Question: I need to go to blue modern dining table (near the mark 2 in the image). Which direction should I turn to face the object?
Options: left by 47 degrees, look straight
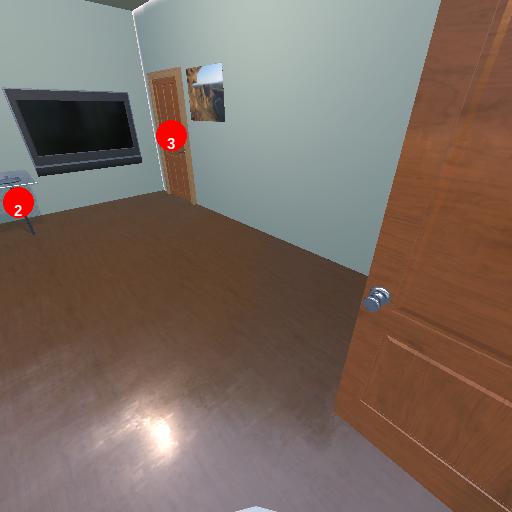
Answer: left by 47 degrees